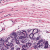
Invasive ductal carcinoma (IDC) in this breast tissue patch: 0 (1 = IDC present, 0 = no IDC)